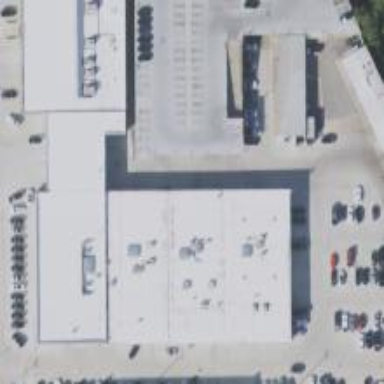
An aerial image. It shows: Building that houses car shop.